Interaction volume radius: 5 \u00c5
Interaction volume height: 20 \u00c5
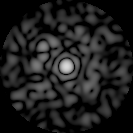
Disorder parameter: 0.8221